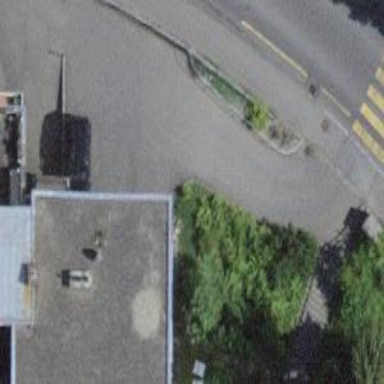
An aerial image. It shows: Driveway.